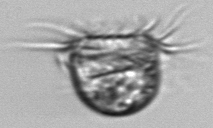
Label: Leegaardiella_ovalis